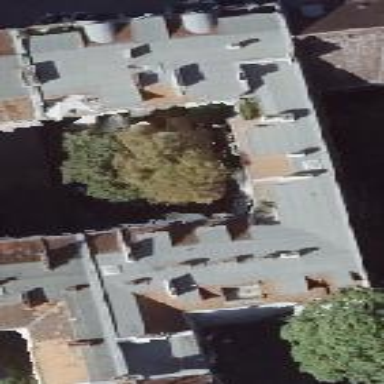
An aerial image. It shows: Building consisting of apartments with double saltbox roof shape.